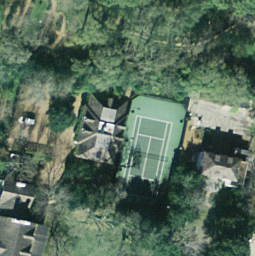
Label: tennis court